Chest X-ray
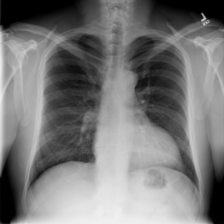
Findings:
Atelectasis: negative
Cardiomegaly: negative
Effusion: negative
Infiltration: negative
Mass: negative
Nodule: negative
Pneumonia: negative
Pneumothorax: negative
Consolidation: negative
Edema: negative
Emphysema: negative
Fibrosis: negative
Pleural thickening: negative
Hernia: negative